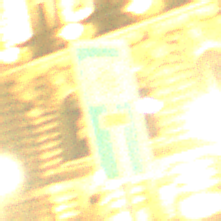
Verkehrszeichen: SackgasseRadverkehrDurchlaessig
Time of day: Night
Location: Outdoor (Urban)
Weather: Overcast
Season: NotSpecified
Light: Artificial